一年级 · 算术
妈妈每天早上 6: 00 起床, 小花每天早上 7: 00 起床, \$ \qquad \$起得早。

钟面上的时间是 \$ \qquad \$。
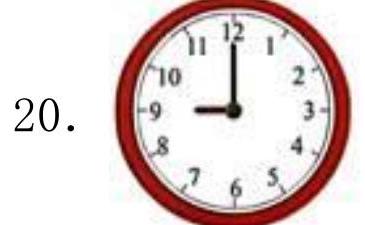
答案: 妈妈

    9 时